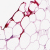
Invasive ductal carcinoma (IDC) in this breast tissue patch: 0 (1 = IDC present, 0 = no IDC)